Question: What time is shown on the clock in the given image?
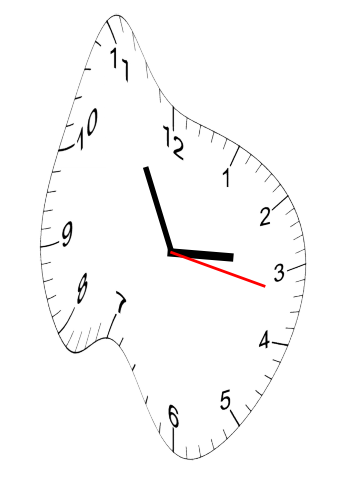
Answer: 02:55:17